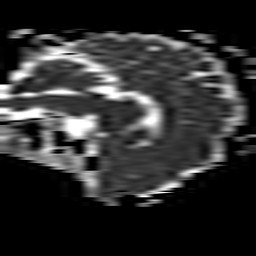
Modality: ADC
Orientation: sagittal
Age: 39
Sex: female
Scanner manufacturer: philips
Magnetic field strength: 3 T
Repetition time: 3.092 s
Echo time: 0.076 s